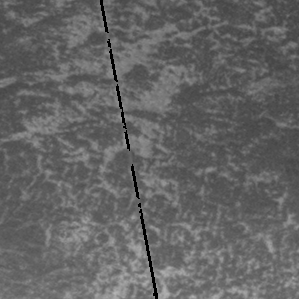
Label: frost